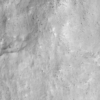
Label: not_dusty